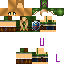
A female human skin with medium skin, wearing brown long hair dressed in a blue hoodie and brown pants, featuring a closed mouth.